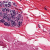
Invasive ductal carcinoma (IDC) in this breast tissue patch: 0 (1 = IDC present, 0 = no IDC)